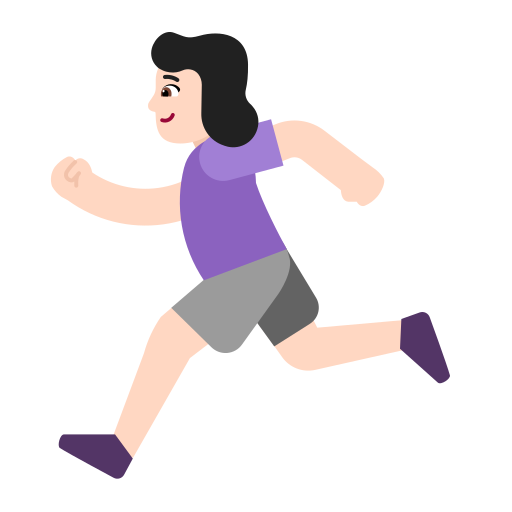
woman running flat light